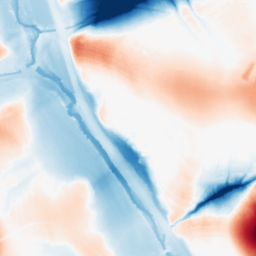
Category: morphological
Decomposition family: tophat_combined
Decomposition parameters: size: 50
Upsampling method: cubic_mitchell
Upsampling parameters: scale: 8
Upsampling scale: 8